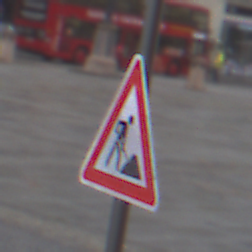
Verkehrszeichen: Arbeitsstelle
Umgebung: Outdoor, Urban
Tageszeit: Midday
Wetter: Overcast
Licht: Natural
Jahreszeit: NotSpecified
Kontrast: LowContrast